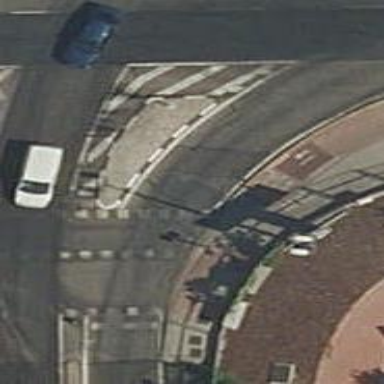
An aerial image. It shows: Kerb barrier.